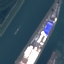
Land use / land cover class: River